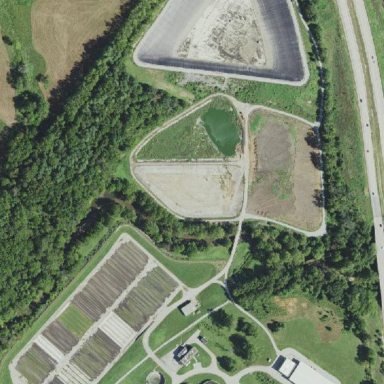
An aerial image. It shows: Water works facility.